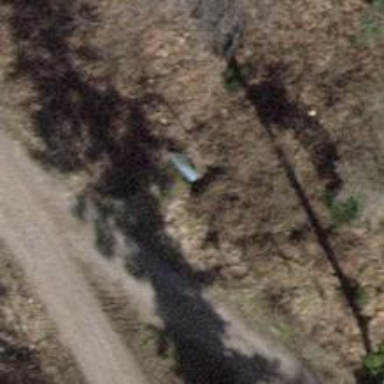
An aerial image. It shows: Bench.